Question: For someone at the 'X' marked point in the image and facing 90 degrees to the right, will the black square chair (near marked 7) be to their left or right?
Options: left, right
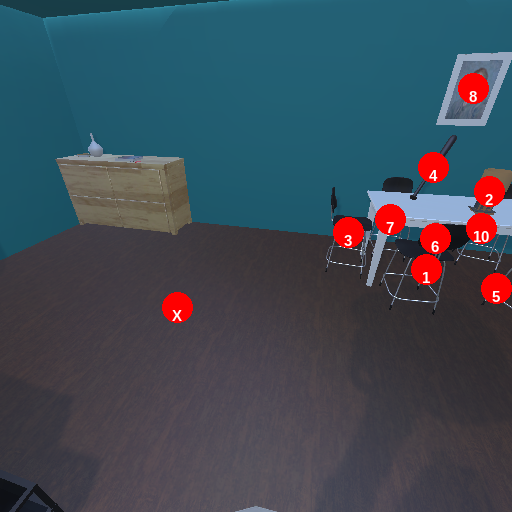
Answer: left